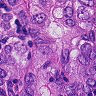
Metastatic tissue present: yes